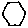
Label: hexagon